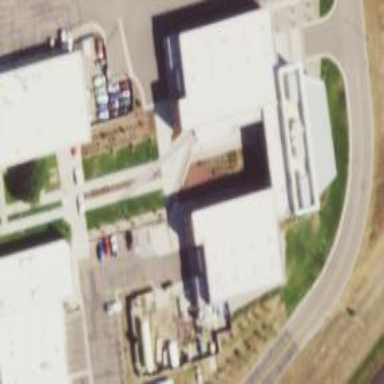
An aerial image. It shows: College building.